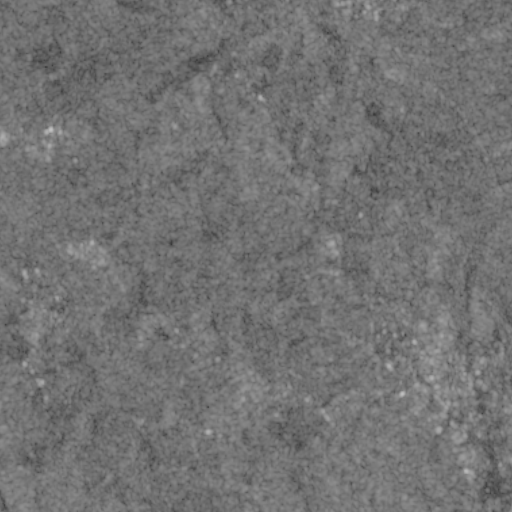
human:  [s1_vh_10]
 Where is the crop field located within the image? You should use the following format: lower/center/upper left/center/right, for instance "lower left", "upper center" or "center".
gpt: The crop field is located in the lower right of the image.
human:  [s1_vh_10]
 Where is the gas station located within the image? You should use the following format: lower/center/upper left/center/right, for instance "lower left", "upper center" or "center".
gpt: The gas station is located in the lower right of the image.
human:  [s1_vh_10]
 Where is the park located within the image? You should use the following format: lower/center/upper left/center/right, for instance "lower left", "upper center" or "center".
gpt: The park is located in the lower right of the image.
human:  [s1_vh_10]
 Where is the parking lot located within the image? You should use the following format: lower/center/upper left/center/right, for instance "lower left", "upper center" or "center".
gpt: The parking lot is located in the lower right of the image.
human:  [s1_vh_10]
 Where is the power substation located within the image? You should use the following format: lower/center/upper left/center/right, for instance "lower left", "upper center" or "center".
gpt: The power substation is located in the lower right of the image.
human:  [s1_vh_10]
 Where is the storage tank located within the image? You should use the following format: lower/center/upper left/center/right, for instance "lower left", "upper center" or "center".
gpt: The storage tank is located in the lower right of the image.
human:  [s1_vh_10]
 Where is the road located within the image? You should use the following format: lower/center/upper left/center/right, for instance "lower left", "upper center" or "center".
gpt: There is no road in the image.

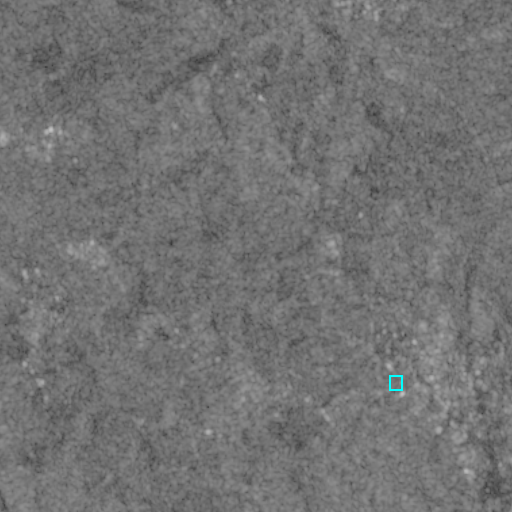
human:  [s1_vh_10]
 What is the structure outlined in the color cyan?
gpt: The structure outlined in cyan is a park.
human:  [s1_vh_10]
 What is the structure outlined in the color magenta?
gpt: There is no magenta outline.